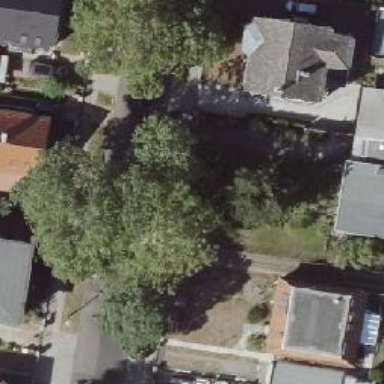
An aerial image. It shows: Avenue lined with broadleaved deciduous trees.